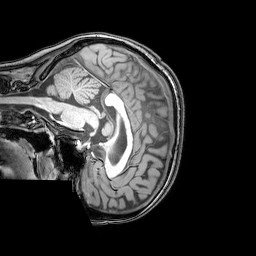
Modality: T1w
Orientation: sagittal
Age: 26
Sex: female
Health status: healthy
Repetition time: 0.081 s
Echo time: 0.037 s